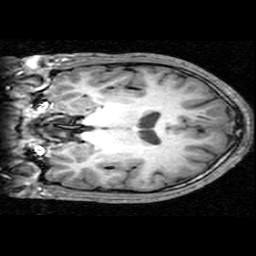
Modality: T1w
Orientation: coronal
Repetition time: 0.008948 s
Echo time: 0.001784 s